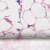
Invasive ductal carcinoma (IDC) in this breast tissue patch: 0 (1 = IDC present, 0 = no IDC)